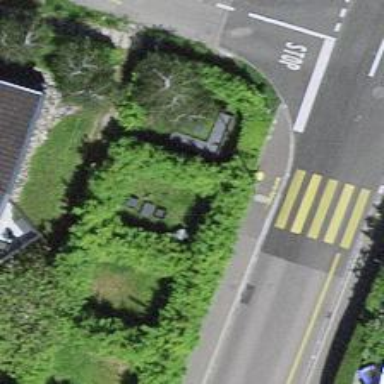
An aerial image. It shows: Post box is visible.